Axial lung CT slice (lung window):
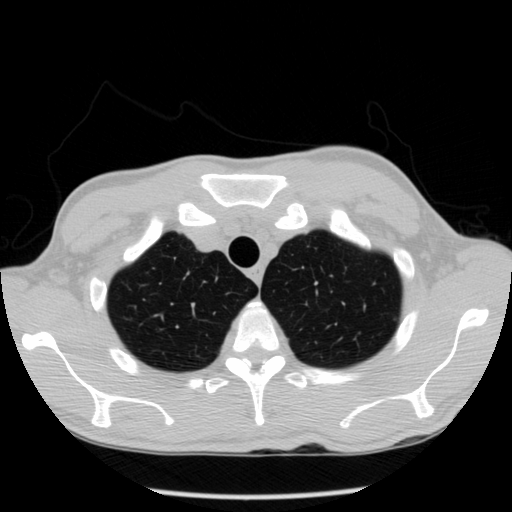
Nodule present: no